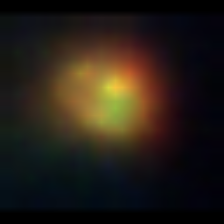
Taxon: NanoPlankton
Group: Other